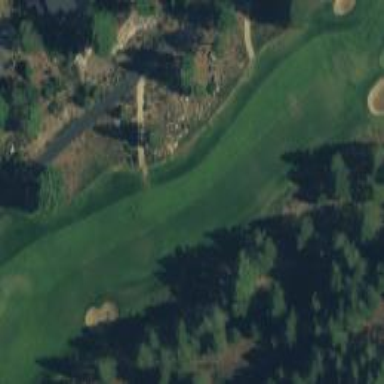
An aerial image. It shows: Golf hole.